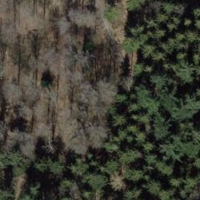
EUNIS habitat code: 44
Species observed at this site:
Rumex obtusifolius